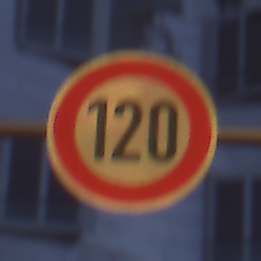
Verkehrszeichen: Geschwindigkeit120
Umgebung: Outdoor, Urban
Tageszeit: Night
Wetter: PartlyCloudy
Licht: Artificial
Jahreszeit: NotSpecified
Kontrast: HighContrast